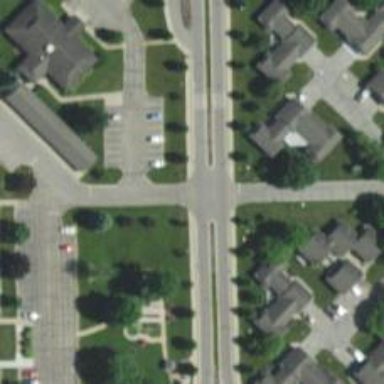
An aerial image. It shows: Marked road crossing.